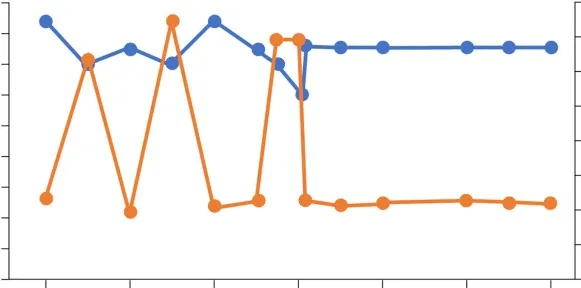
Mean change in BRVA and CMT from baseline at 1, 2 and 3 years' follow-up in patient 1.
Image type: pathology (immunostaining)